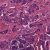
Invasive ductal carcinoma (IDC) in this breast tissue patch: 1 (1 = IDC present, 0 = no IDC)